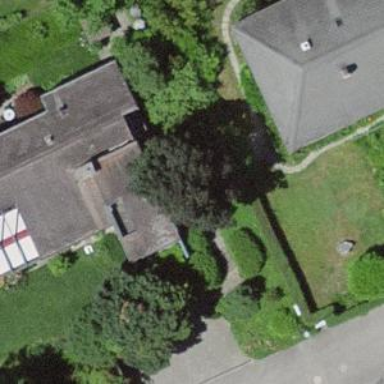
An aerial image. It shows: Residential building.